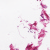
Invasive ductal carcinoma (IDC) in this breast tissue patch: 0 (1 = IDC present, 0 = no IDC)